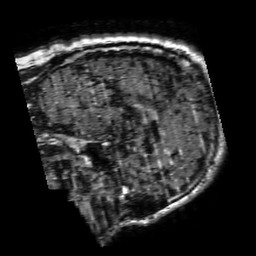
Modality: FLAIR
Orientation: sagittal
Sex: male
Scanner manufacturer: philips
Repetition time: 11 s
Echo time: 0.125 s